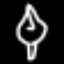
Label: leaf